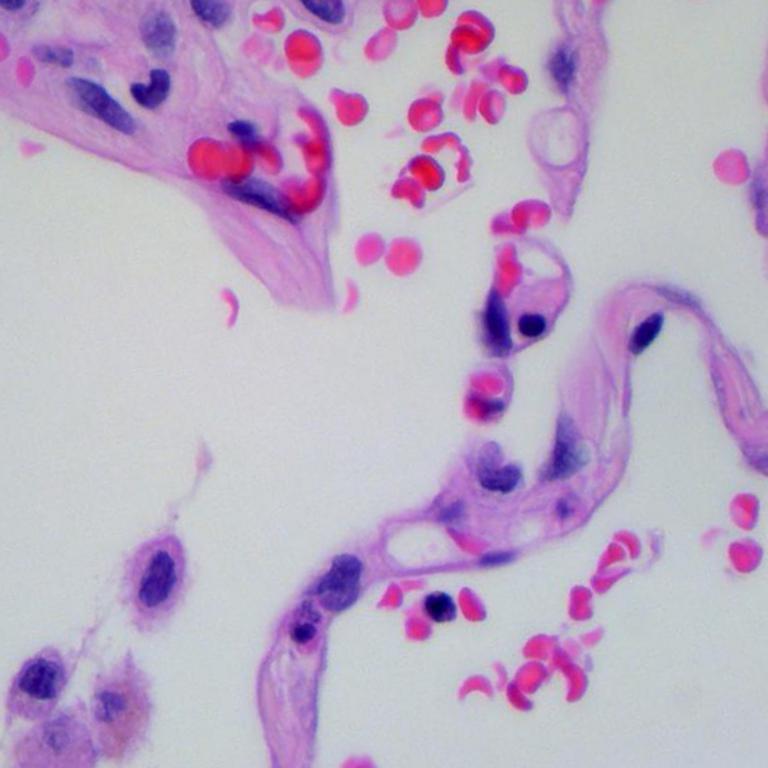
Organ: lung
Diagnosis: benign